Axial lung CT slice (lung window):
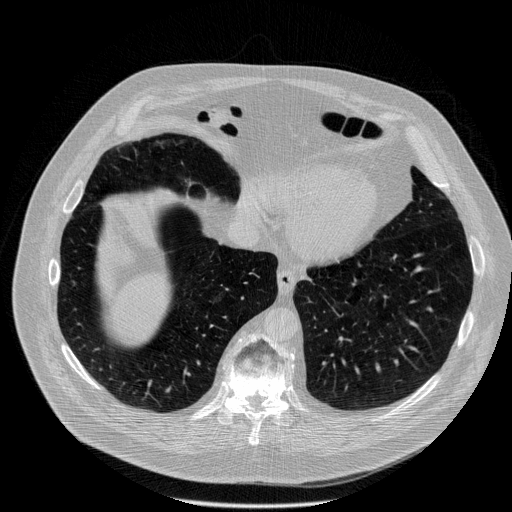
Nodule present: no